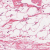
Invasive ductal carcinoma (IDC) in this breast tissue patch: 0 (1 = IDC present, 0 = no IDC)